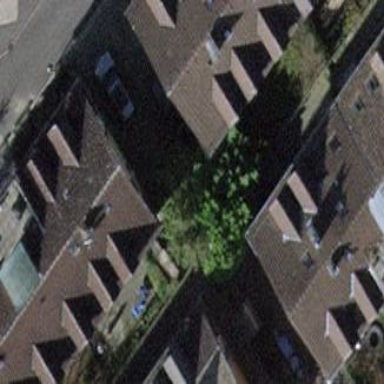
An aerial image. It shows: View of apartment building.